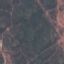
Land use / land cover: HerbaceousVegetation